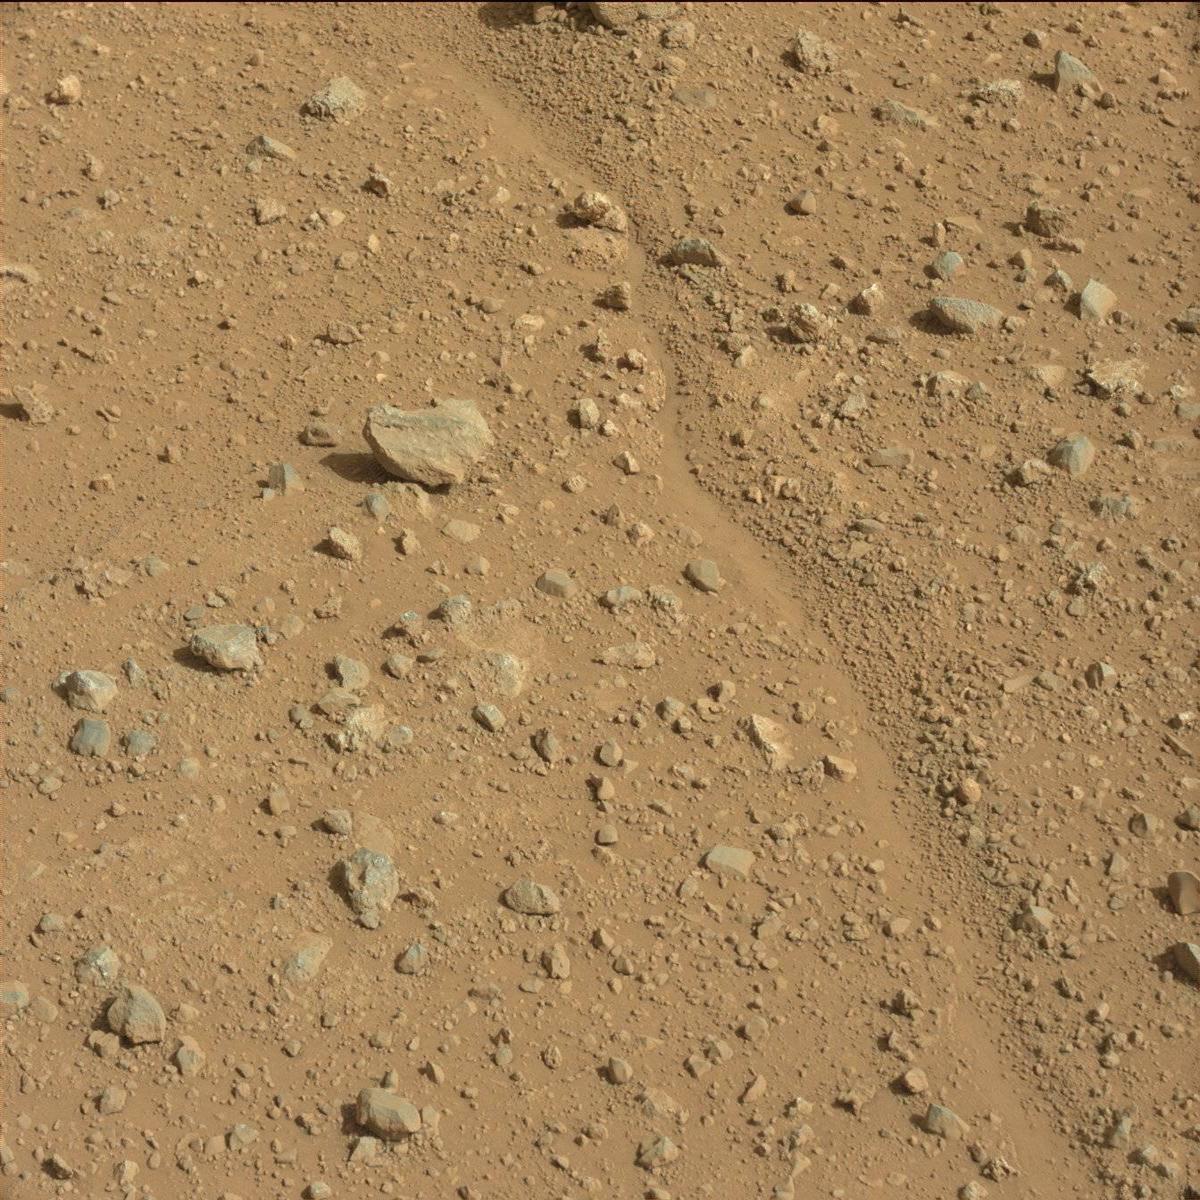
Terrain classes present: Bedrock, Rock, Sand / Soil